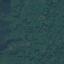
Land use / land cover class: Forest